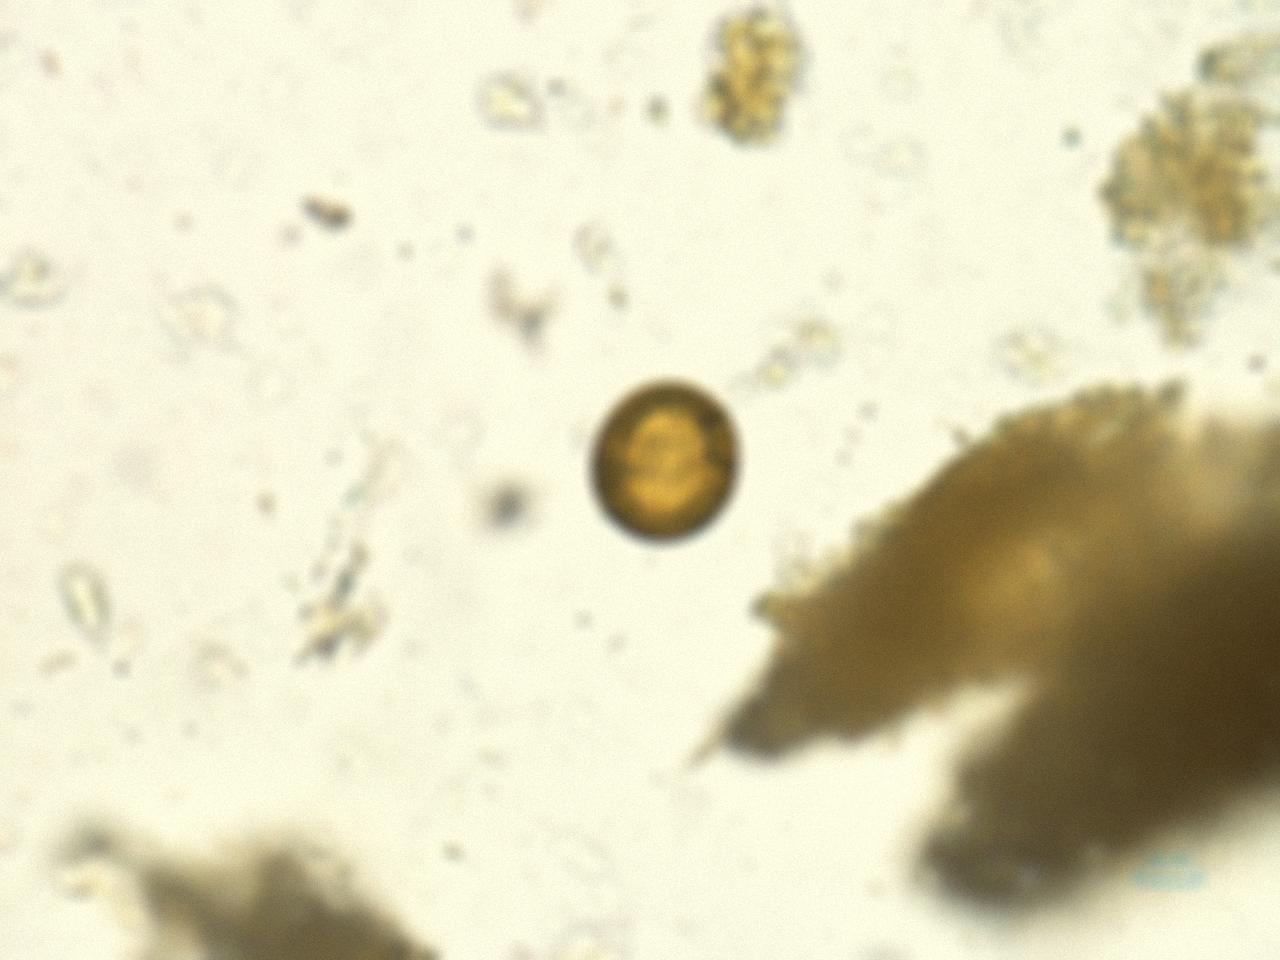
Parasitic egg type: Taenia spp. egg